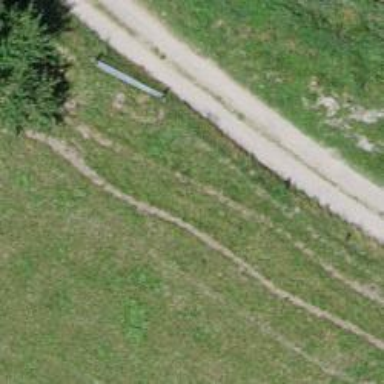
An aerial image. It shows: Track with grade1 tracktype.